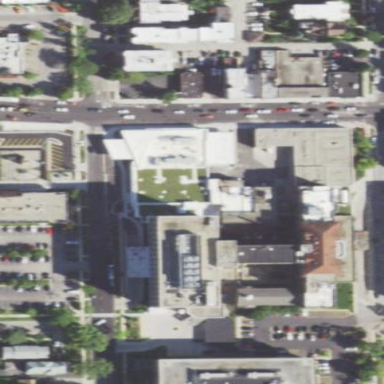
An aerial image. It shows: Healthcare facility identified as hospital.